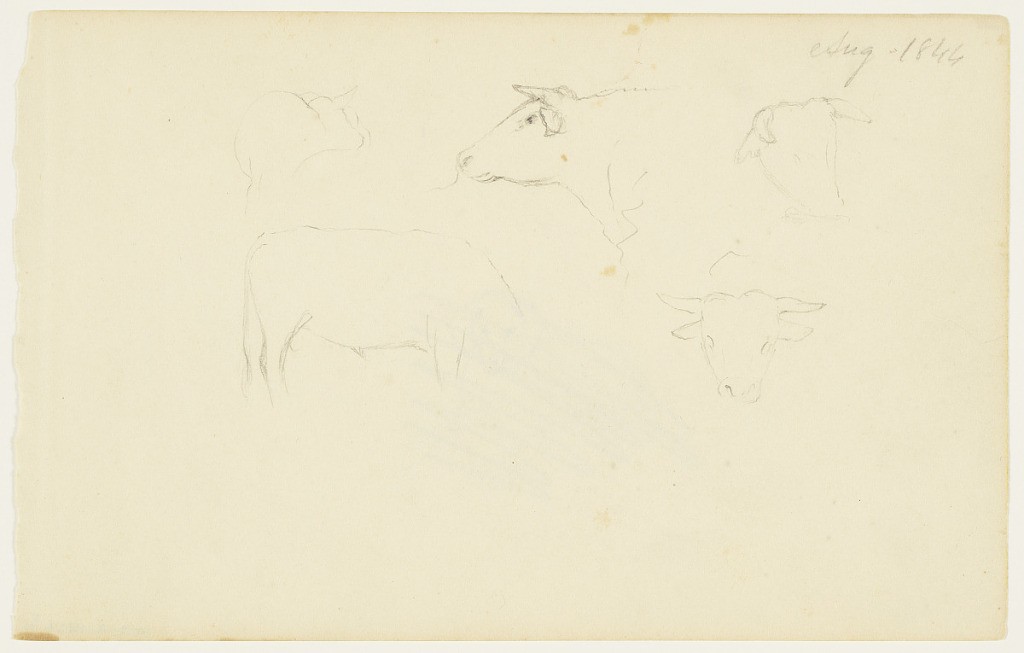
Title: Bull Sketches, Catskill, New York
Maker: Frederic Edwin Church, American, 1826–1900
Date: August 1844
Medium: Graphite on white wove paper; verso: graphite
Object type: Drawing
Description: Five figure sketches of various parts of bulls, likely at Thomas Cole's farm (known as Cedar Grove) in Catskill, New York. At right, three sketches of the bull's head are shown--one in profile, one obliquely viewed, and one frontally viewed. At left, the body of a grazing cow or bull is shown without a head or hooves. At upper left, a bull is loosely rendered from behind.

Verso: Sketch of a dog lying down, facing and looking at the viewer. Drawing is scratched out and struck through several times.